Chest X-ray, AP view. Patient: 11 years old, sex M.
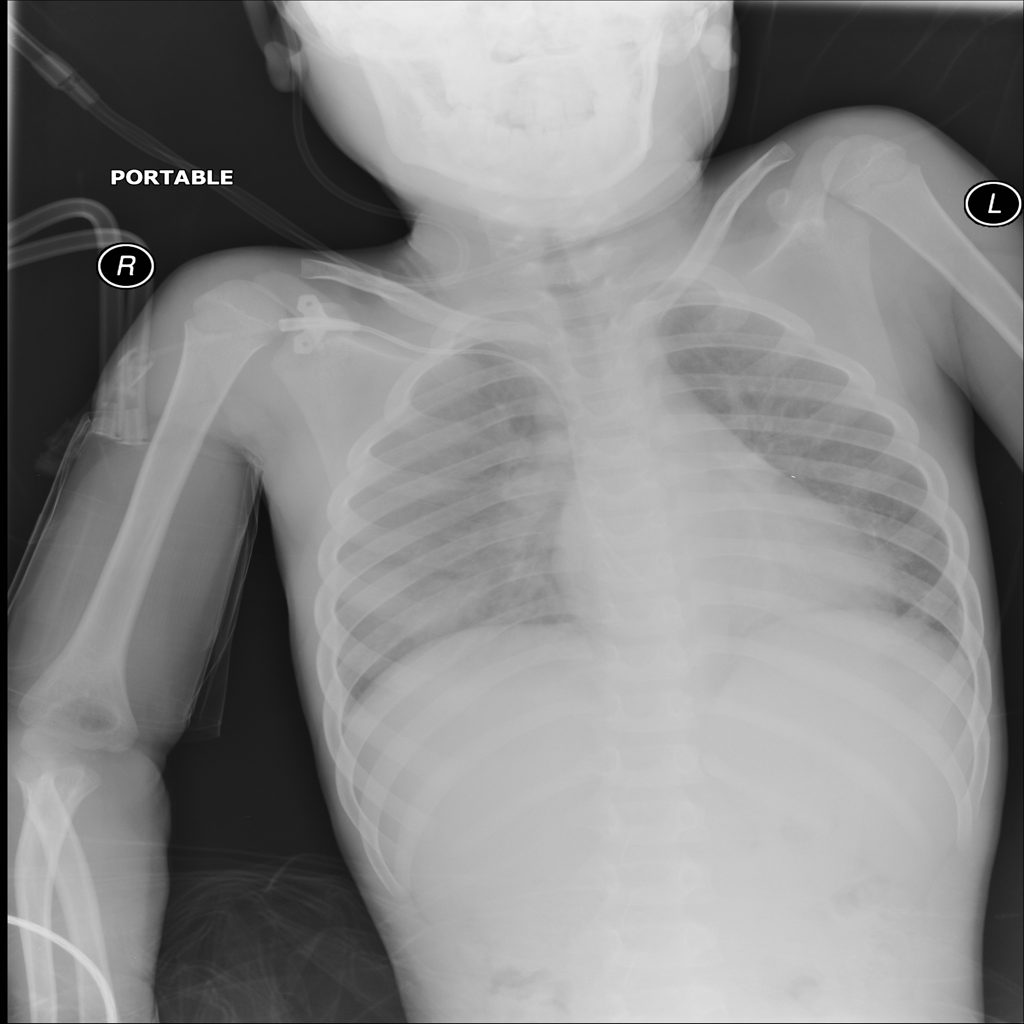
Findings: No Finding